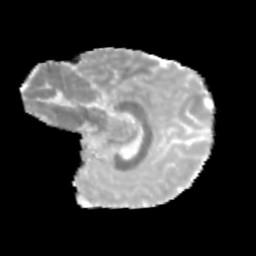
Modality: MD
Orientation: sagittal
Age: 11
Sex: male
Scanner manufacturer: siemens
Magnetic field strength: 3 T
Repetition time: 3.8 s
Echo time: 0.07 s